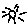
Label: sun